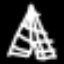
Label: The Eiffel Tower